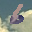
Label: 6